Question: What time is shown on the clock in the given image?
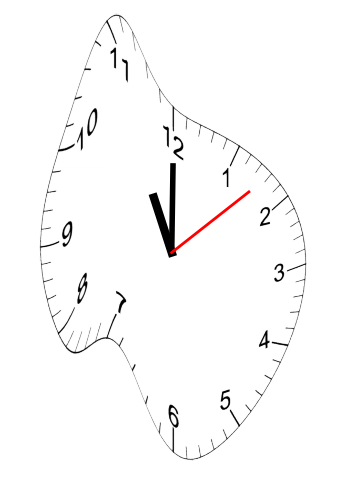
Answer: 11:00:08